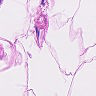
Metastatic tissue present: no